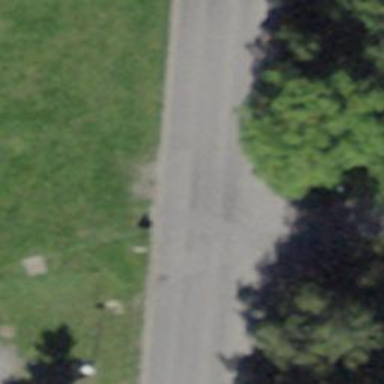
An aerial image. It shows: Tertiary road with asphalt surface and sidewalk on the left.